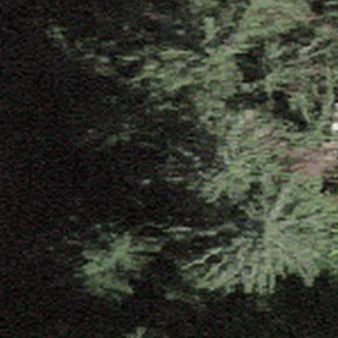
Label: other